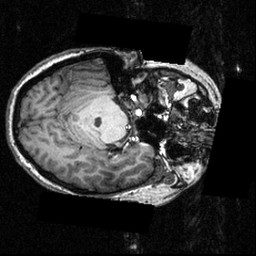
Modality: T1w
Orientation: axial
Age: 20
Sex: female
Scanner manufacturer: siemens
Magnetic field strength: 3.951 T
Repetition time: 1.5 s
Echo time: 0.00335 s